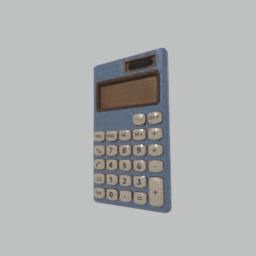
Label: electronics